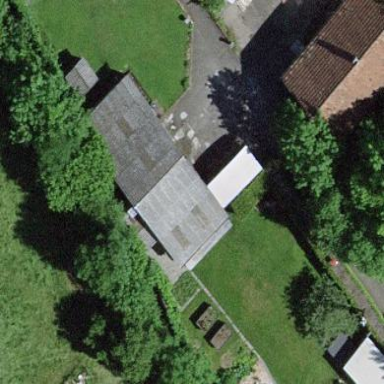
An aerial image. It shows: Garage building.